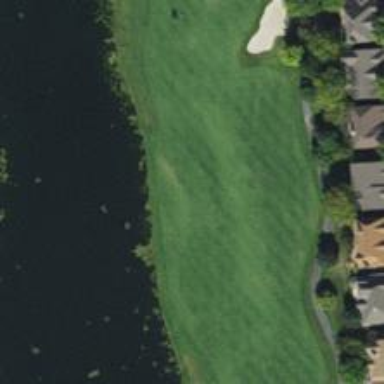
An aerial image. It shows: View of golf hole.